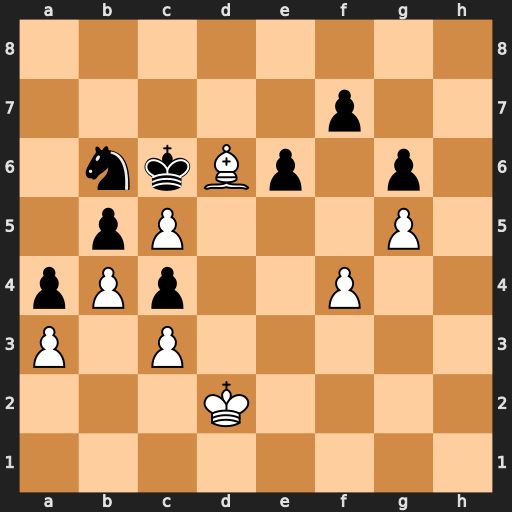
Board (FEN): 8/5p2/1nkBp1p1/1pP3P1/pPp2P2/P1P5/3K4/8
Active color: w
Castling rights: -
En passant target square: -
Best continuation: cxb6 Kxd6 Ke3